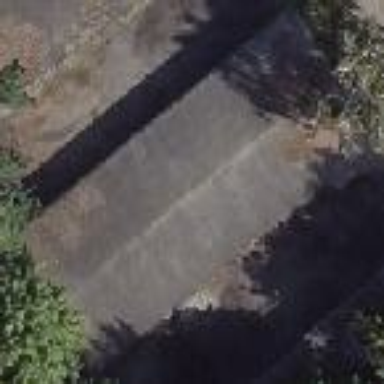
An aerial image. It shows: Group of garages.